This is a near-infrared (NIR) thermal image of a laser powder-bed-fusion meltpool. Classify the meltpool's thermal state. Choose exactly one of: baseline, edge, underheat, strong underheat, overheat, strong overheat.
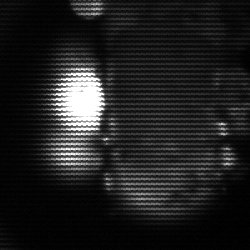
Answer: strong underheat